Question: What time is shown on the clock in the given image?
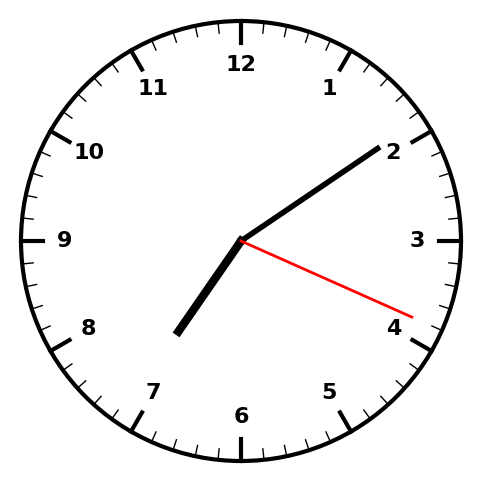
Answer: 07:09:19